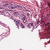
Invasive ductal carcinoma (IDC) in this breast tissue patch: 0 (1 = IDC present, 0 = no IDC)